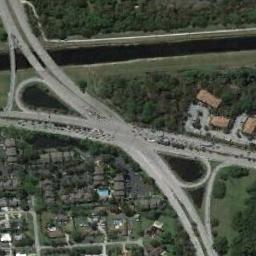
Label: overpass